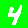
Digit: 4